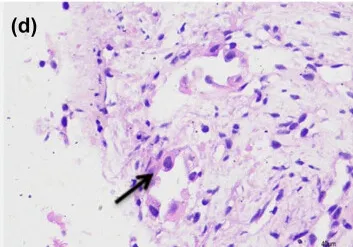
Hematoxylin-eosin-stained biopsy specimens. (40*10) showed the pathology of bronchoscopic biopsy specimens: (right lower lobe bronchial orifice) infiltrating adenocarcinoma, tumor thrombus was found in vascular cavity, immunohistochemical feature CK7 (+) TTF-1 (+) CEA (+) CK (+) CD31 (vascular+, tumor thrombus visible).
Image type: pathology (h&e)